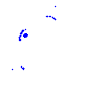
Particle: electron